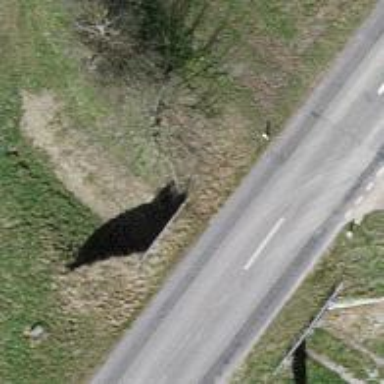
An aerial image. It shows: Track road passing through tunnel.